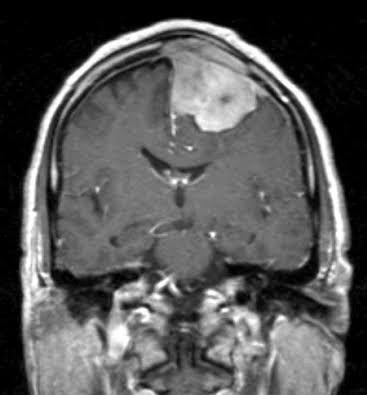
Label: meningioma